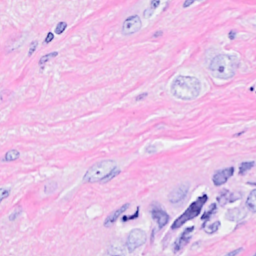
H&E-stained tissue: Breast